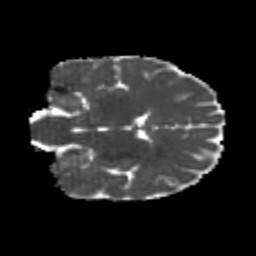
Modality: MD
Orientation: coronal
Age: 22
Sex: male
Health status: healthy
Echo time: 0.074 s